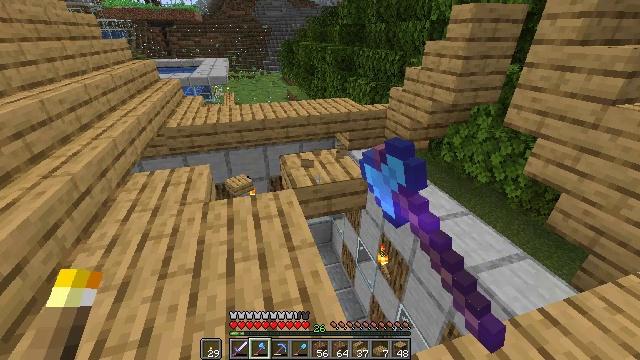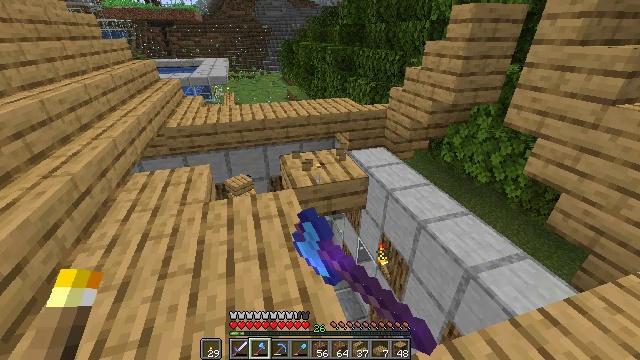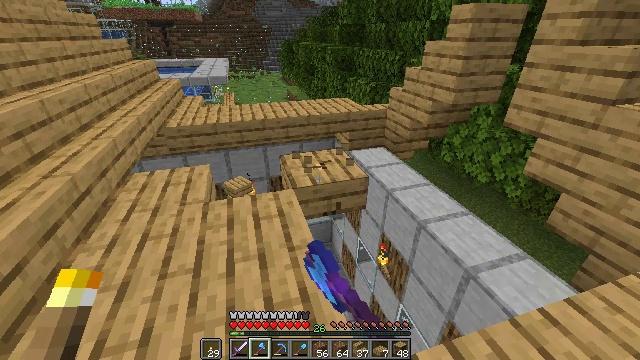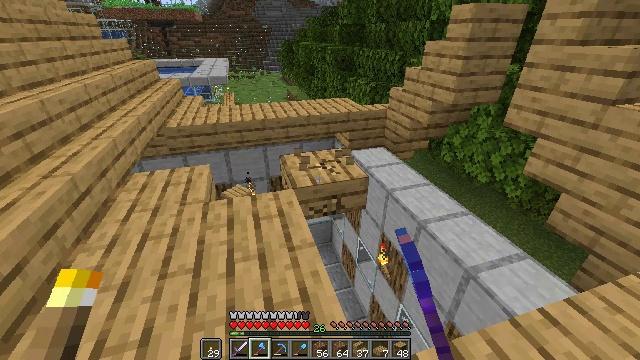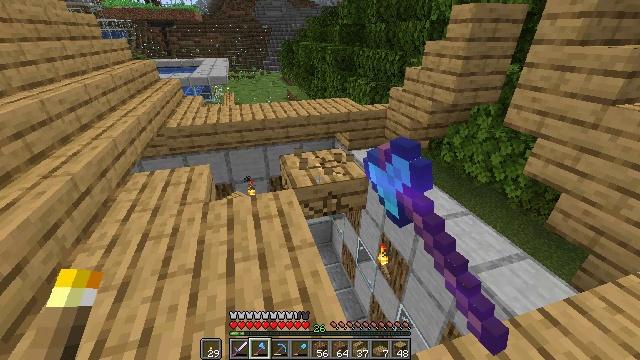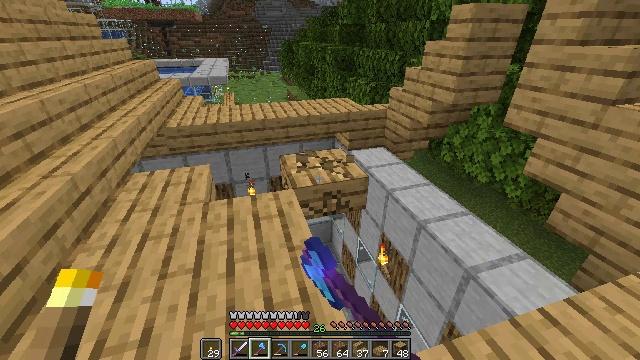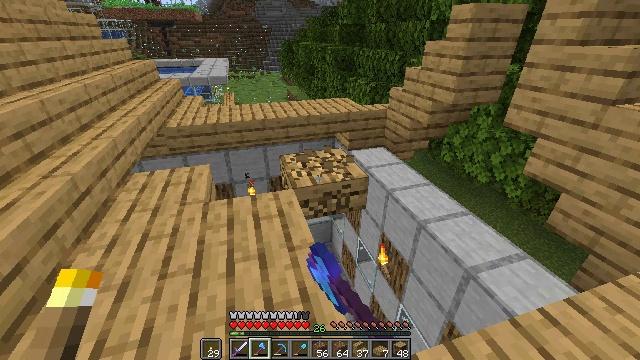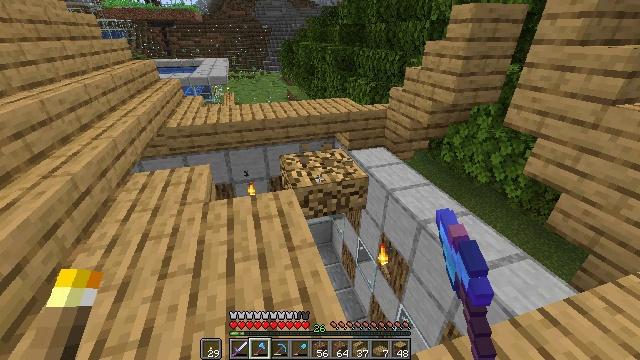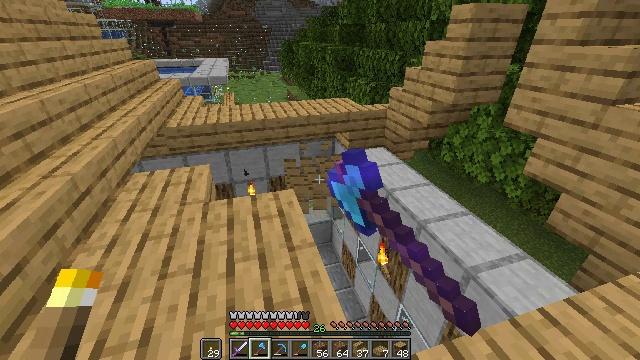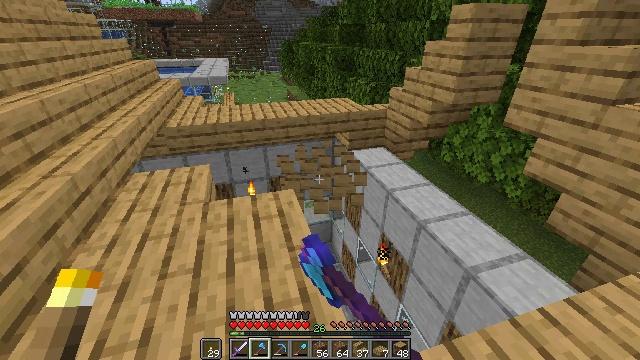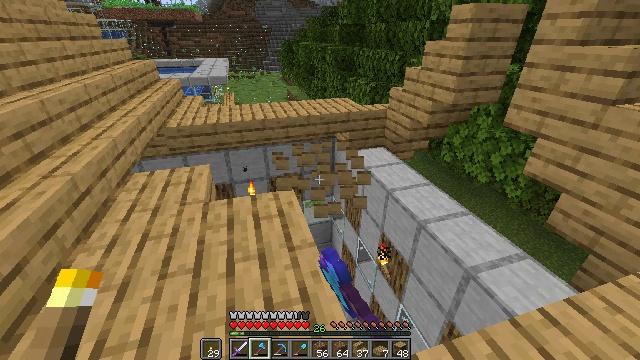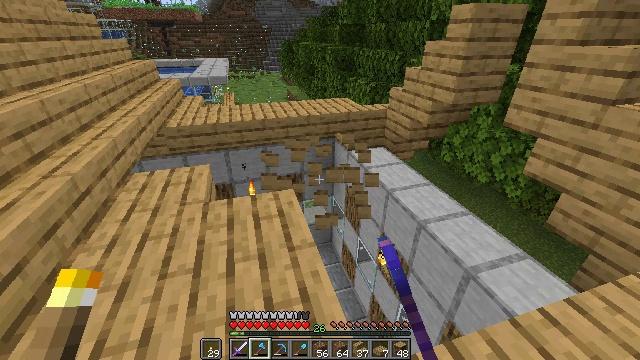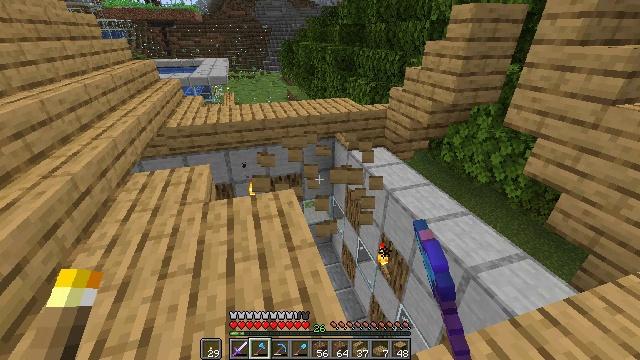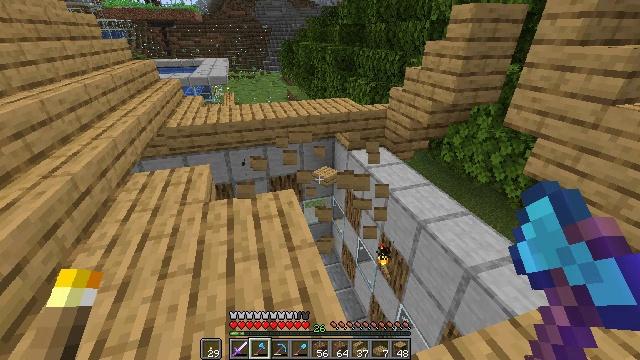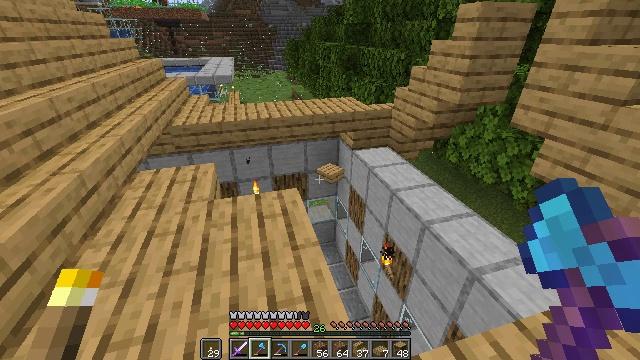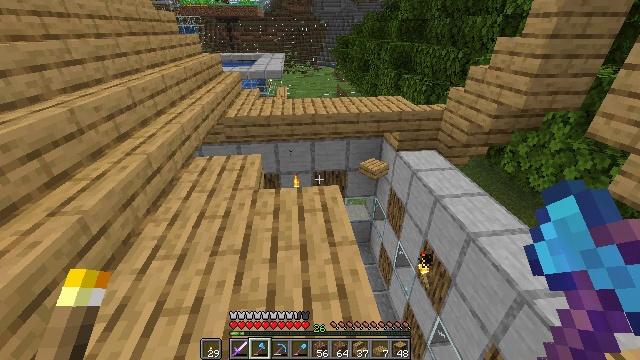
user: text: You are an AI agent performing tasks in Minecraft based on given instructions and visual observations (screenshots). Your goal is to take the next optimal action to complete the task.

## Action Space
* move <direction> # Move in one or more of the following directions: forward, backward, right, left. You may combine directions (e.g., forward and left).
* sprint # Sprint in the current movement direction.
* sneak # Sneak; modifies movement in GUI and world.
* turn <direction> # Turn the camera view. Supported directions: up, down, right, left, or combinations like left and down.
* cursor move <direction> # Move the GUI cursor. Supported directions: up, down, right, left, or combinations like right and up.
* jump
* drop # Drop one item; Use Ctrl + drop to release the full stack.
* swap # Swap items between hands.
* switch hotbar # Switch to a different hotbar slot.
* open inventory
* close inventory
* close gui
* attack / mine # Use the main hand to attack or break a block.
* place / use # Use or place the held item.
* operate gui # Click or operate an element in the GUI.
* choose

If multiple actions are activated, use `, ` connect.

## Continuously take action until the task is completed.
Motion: motion action
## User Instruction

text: Dig up the oak slab used in construction.
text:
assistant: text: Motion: attack / mine
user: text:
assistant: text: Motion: attack / mine
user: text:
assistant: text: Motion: attack / mine
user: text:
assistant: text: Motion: attack / mine
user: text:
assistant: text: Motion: attack / mine
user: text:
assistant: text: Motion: attack / mine
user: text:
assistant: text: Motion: attack / mine
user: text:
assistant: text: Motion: attack / mine
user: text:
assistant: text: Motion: attack / mine
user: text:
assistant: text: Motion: attack / mine
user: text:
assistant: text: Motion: attack / mine
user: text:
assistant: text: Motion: attack / mine
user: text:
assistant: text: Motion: attack / mine
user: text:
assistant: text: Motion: turn left, attack / mine
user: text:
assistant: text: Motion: move left, turn left, attack / mine
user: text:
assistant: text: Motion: move left, turn left, attack / mine
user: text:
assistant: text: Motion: move left, turn left, attack / mine
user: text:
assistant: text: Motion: move left, attack / mine
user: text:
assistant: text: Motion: attack / mine
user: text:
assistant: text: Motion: turn right, attack / mine
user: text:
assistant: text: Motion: turn right, attack / mine
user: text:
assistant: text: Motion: turn right, attack / mine
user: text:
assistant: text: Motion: turn right, attack / mine
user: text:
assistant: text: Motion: turn right, attack / mine
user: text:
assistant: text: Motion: attack / mine
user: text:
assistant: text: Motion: attack / mine
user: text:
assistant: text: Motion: attack / mine
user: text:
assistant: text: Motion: attack / mine
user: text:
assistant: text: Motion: attack / mine
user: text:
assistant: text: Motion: attack / mine